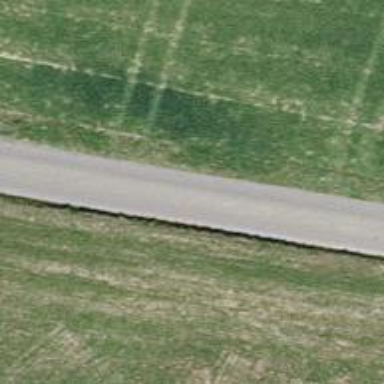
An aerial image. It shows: Unclassified road with asphalt surface.